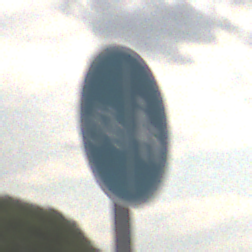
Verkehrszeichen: GetrennterRadUndGehwegRadwegLinks
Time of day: Midday
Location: Outdoor (Nature)
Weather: PartlyCloudy
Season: NotSpecified
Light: Natural